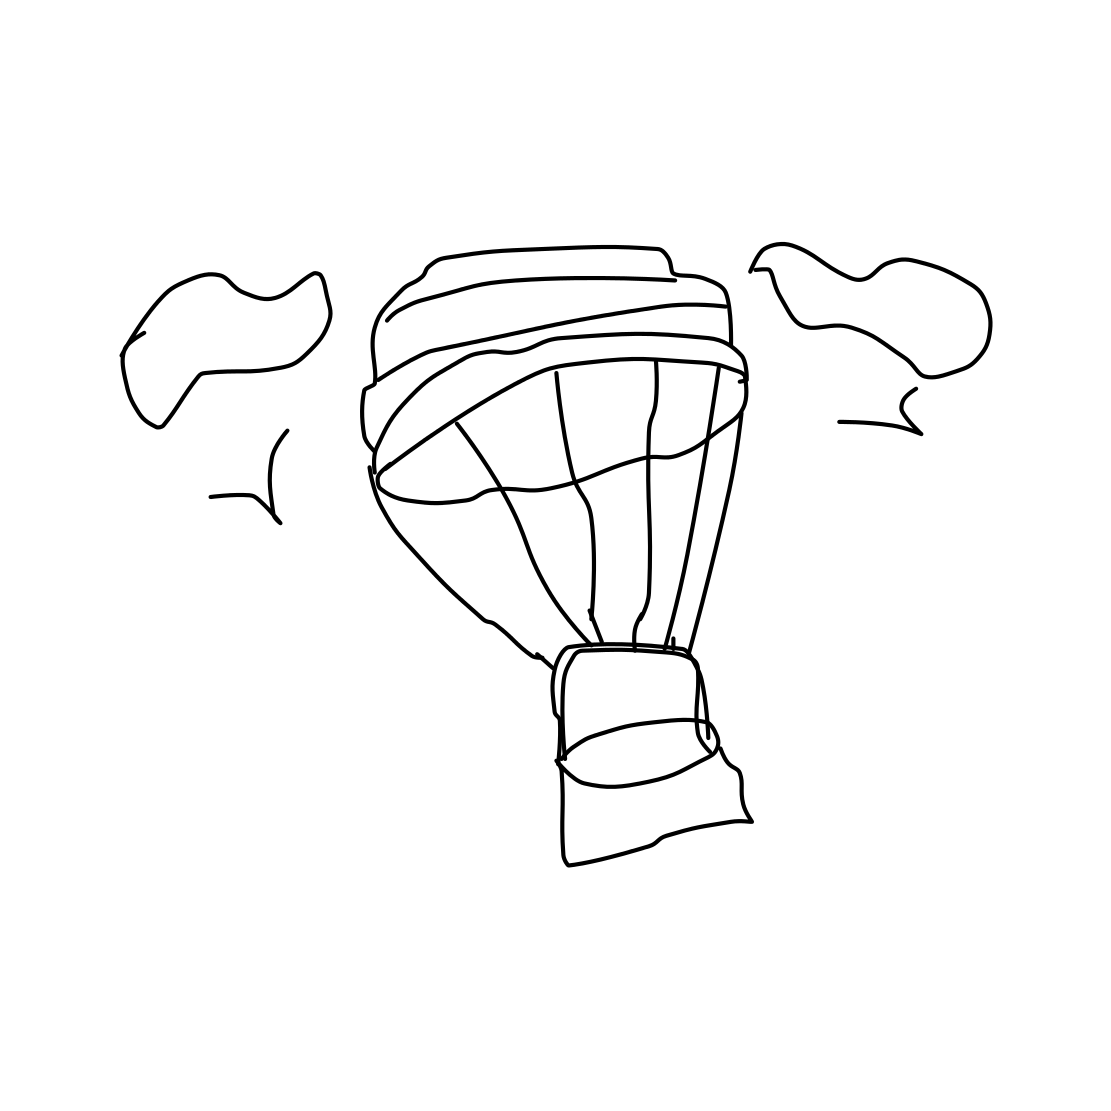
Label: parachute